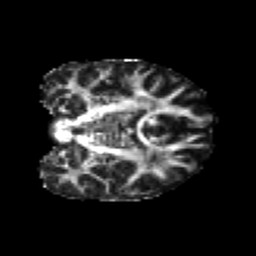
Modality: FA
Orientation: coronal
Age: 22
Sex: female
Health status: healthy
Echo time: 0.074 s